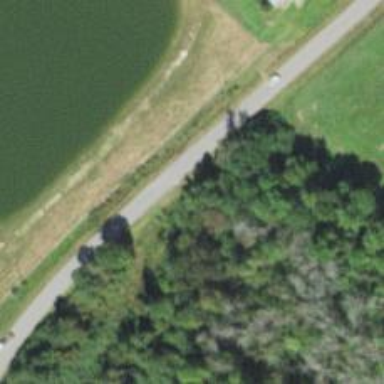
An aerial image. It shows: Culvert tunnel.